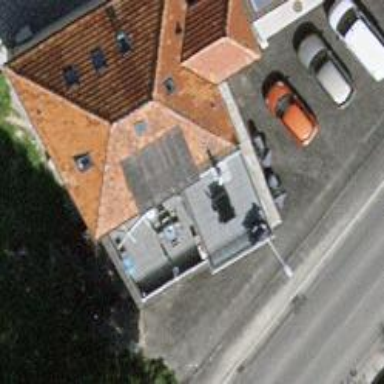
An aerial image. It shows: Fast food establishment.